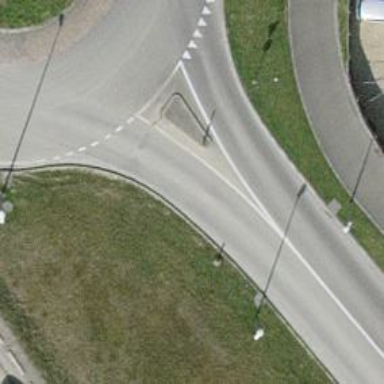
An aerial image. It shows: Tertiary road with sidewalk.